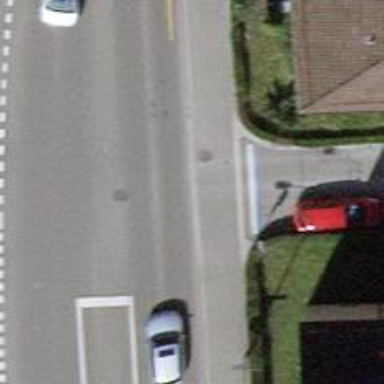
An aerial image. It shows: Unmarked crossing on the road.